Question: I am doing the program below in visual studio.
'''
// practice1.cpp : Defines the entry point for the console application.
//
#include "stdafx.h"
#include "conio.h"
void addition();
void display(int a[][10],int row, int column);
int _tmain(int argc, _TCHAR* argv[])
{
addition();
getch();
return 0;
}
void addition()
{
int a[10][10],b[10][10],m,n,k=0,j;
printf("Enter order of matrix
");
//scanf("%d%d",&m,&n);
m=2;n=3;
printf("Enter matrix elements of matrix A
");
for(k=1;k<m;k++);
{
for(j=0;j<n;j++)
{
scanf("%d",&a[k][j]);
}
}
printf("Enter matrix elements of matrix B
");
for(k=0;k<m;k++)
{
for(j=0;j<n;j++)
{
scanf("%d",&b[k][j]);
}
}
//display(a,m,n);
printf("
");
//display(b,m,n);
}
//void display(int a[][10],int row, int column)
//{
// int i,j;
// for(i=0;i<row;i++)
// {
// for(j=0;j<column;j++)
// {
// printf("%d",a[i][j]);
// }
// printf("
");
// }
//}
'''
In First for loop, value of k is automatically set to 2 when control enters loop.
image attached. -

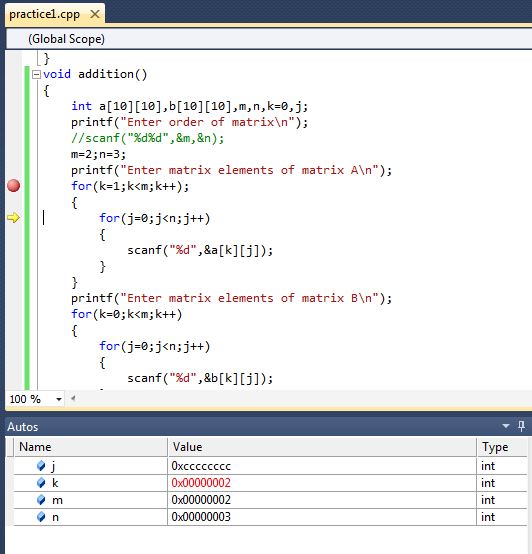
Answer: There is a typo on the line where the breakpoint is set.
The value is 2 because you have already exited the loop.
Remove the semicolon and try again.